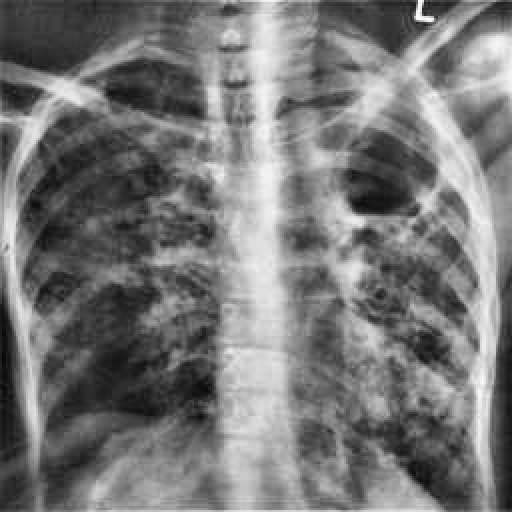
Finding: TUBERCULOSIS